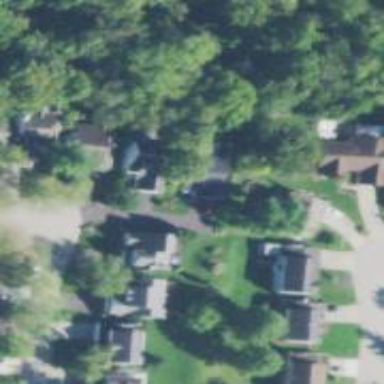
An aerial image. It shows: Shared driveway designated as service road.